Brain MRI, t1w sequence, axial 2D slice.
Patient: age 34, sex F, weight 95 kg, height 1.95 m
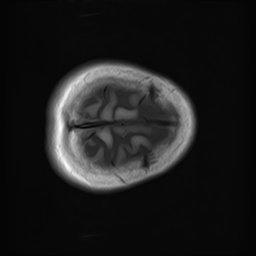